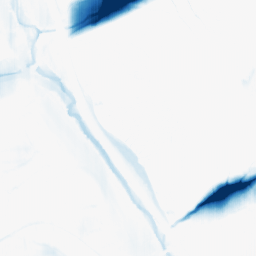
Category: morphological
Decomposition family: morphological_ellipse
Decomposition parameters: operation: closing
width: 50
height: 5
Upsampling method: fft_zeropad
Upsampling parameters: scale: 4
Upsampling scale: 4